Field crop: tomato
Growth stage: 1
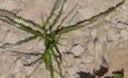
Species: cyperus